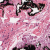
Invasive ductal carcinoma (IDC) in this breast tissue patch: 0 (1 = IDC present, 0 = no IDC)